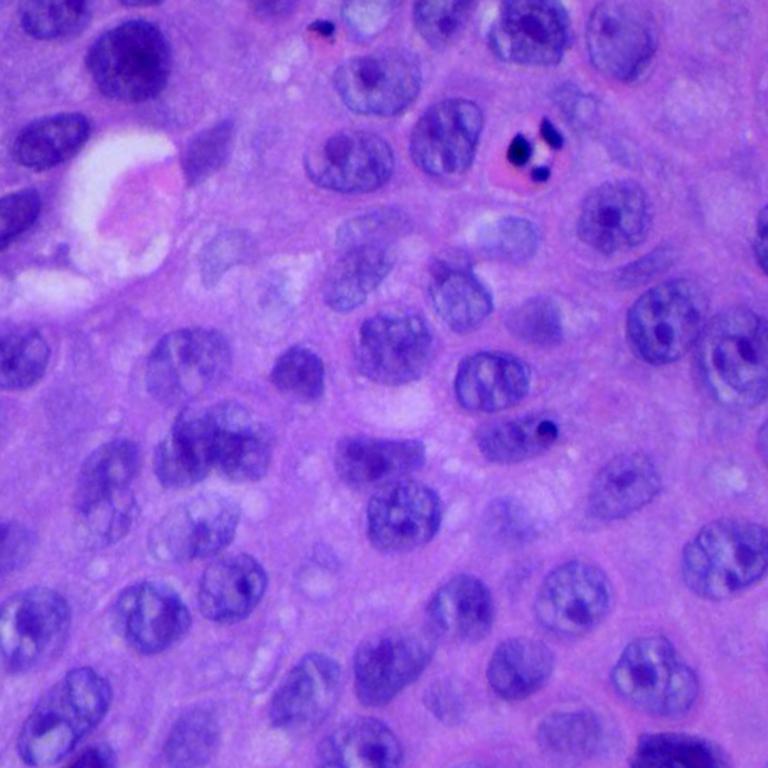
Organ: lung
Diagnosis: squamous carcinomas